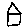
Label: house